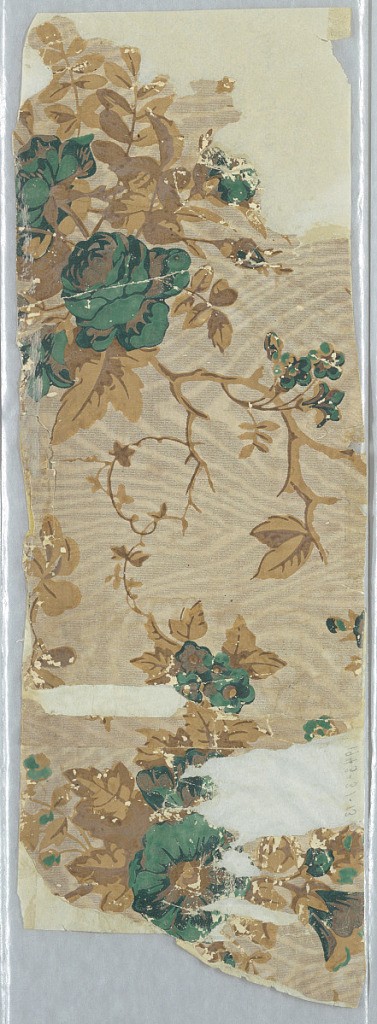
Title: Sidewall
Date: ca. 1850
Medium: Block and machine printed
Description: a/e) The field is printed from engraved metal rollers to simulate grained wood. An assymetrical rose pattern is printed from woodblocks over the grained wood background; f) A photograph of the interior of the bathroom where the above paper was used in the Horace Loomis House built 1800 in Burlington, Vermont; g,h) Two photographs of hallway in the above house showing wallpaper on walls.